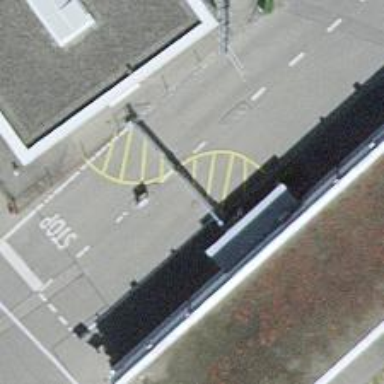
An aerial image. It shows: Lift gate barrier.